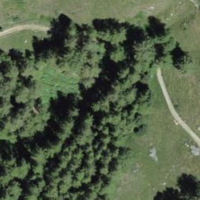
EUNIS habitat code: 43
Species observed at this site:
Sempervivum montanum
Stauroderus scalaris
Botrychium lunaria
Chiasmia clathrata
Arcyptera fusca
Cervus elaphus